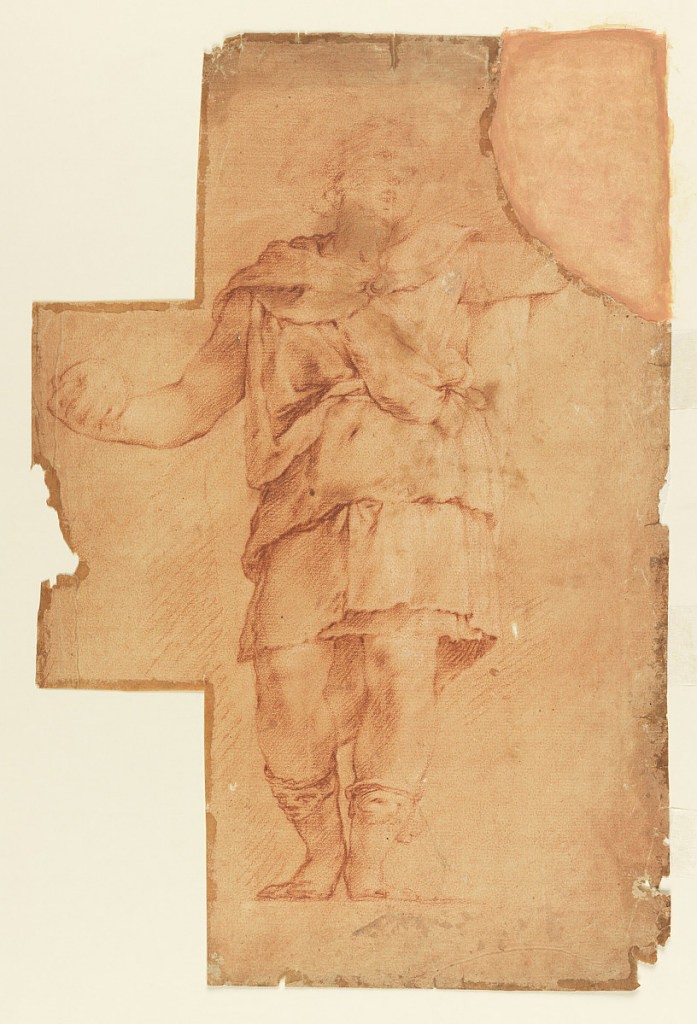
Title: Study of Standing Figure
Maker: Luca Giordano, Italian, 1634 - 1705
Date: ca. 1670–1700
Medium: Red chalk and black chalk on cream laid paper
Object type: Drawing
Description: Male figure dressed in classical garb holding a rounded stone in his right hand.